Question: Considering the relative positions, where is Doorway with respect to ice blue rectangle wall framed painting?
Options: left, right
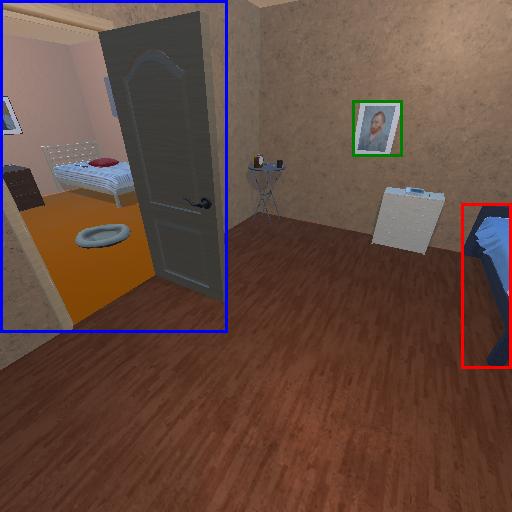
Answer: left